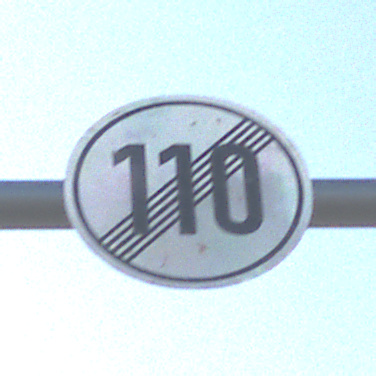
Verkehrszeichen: EndeGeschwindigkeit110
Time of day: SunriseSunset
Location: Outdoor (Urban)
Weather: Clear
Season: NotSpecified
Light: Natural